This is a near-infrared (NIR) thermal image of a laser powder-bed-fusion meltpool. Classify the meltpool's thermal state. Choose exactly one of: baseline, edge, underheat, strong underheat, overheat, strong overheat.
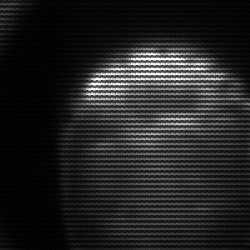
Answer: edge